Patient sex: M
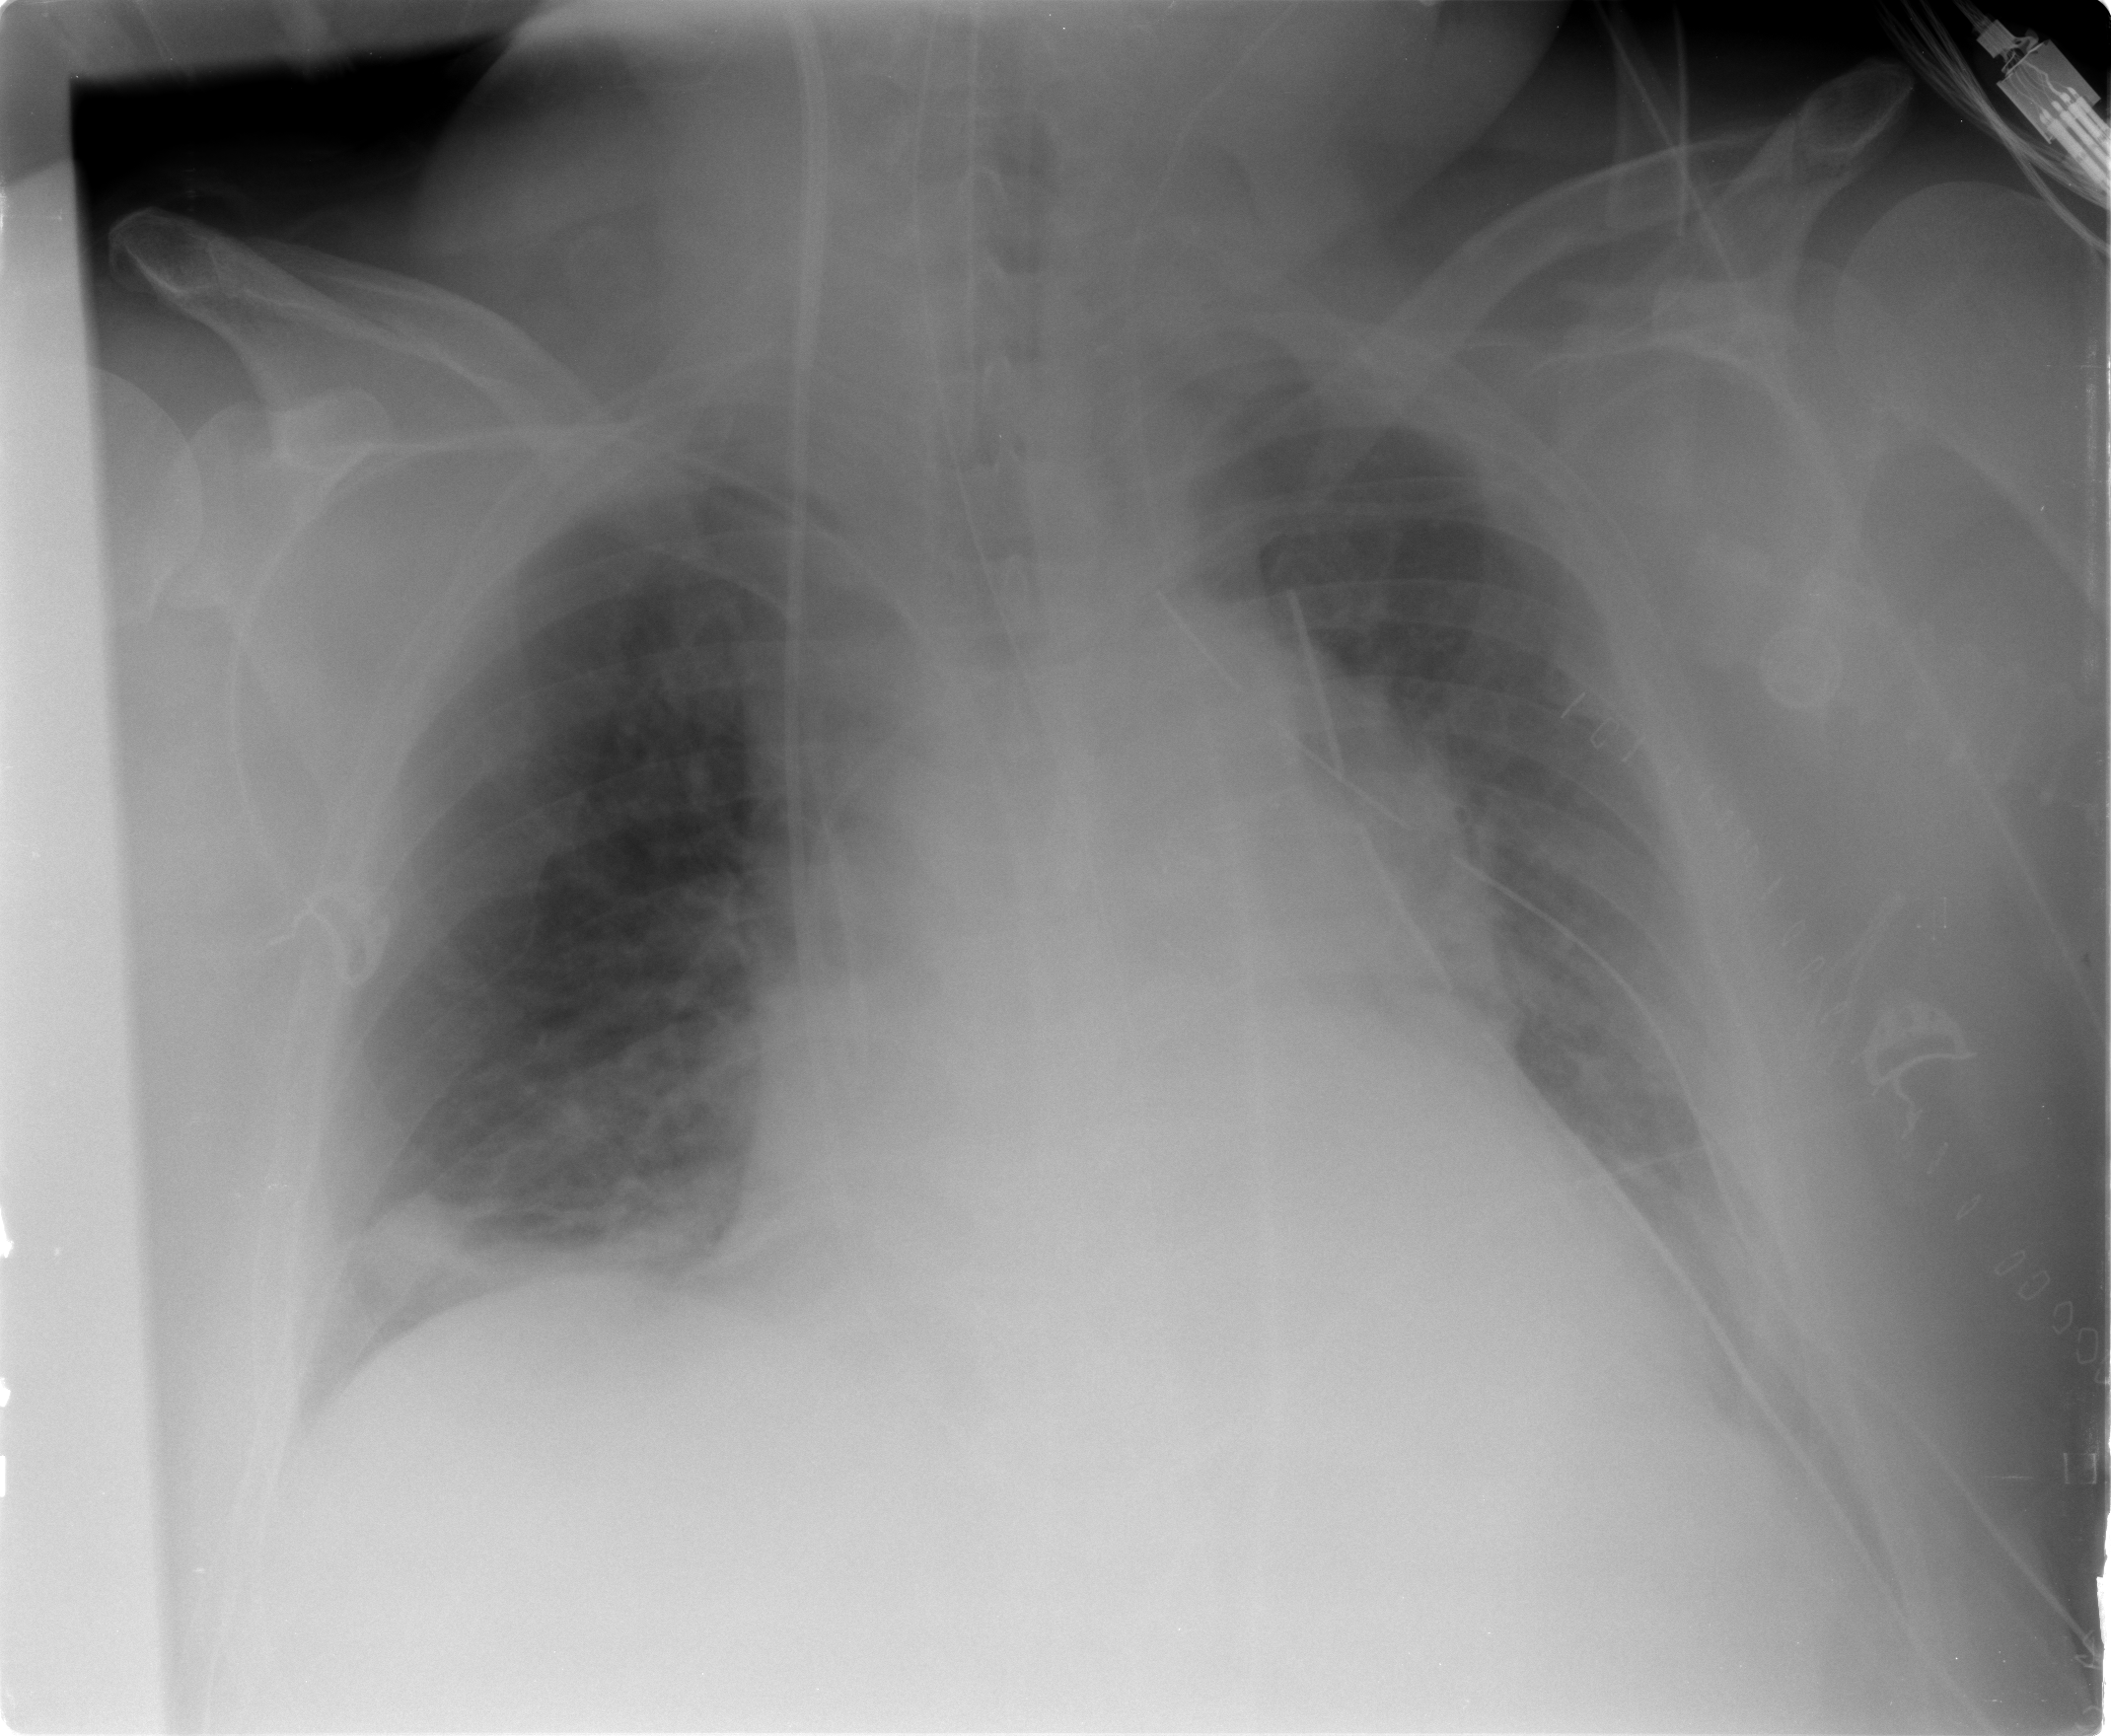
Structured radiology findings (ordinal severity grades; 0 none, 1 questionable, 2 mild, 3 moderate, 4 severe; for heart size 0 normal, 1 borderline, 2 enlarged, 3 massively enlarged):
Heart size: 2
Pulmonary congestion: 0
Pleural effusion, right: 2
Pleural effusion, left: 2
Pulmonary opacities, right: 0
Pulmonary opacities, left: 0
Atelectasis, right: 2
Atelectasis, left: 2